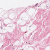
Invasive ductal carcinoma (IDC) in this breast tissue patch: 0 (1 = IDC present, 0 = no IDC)